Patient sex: F
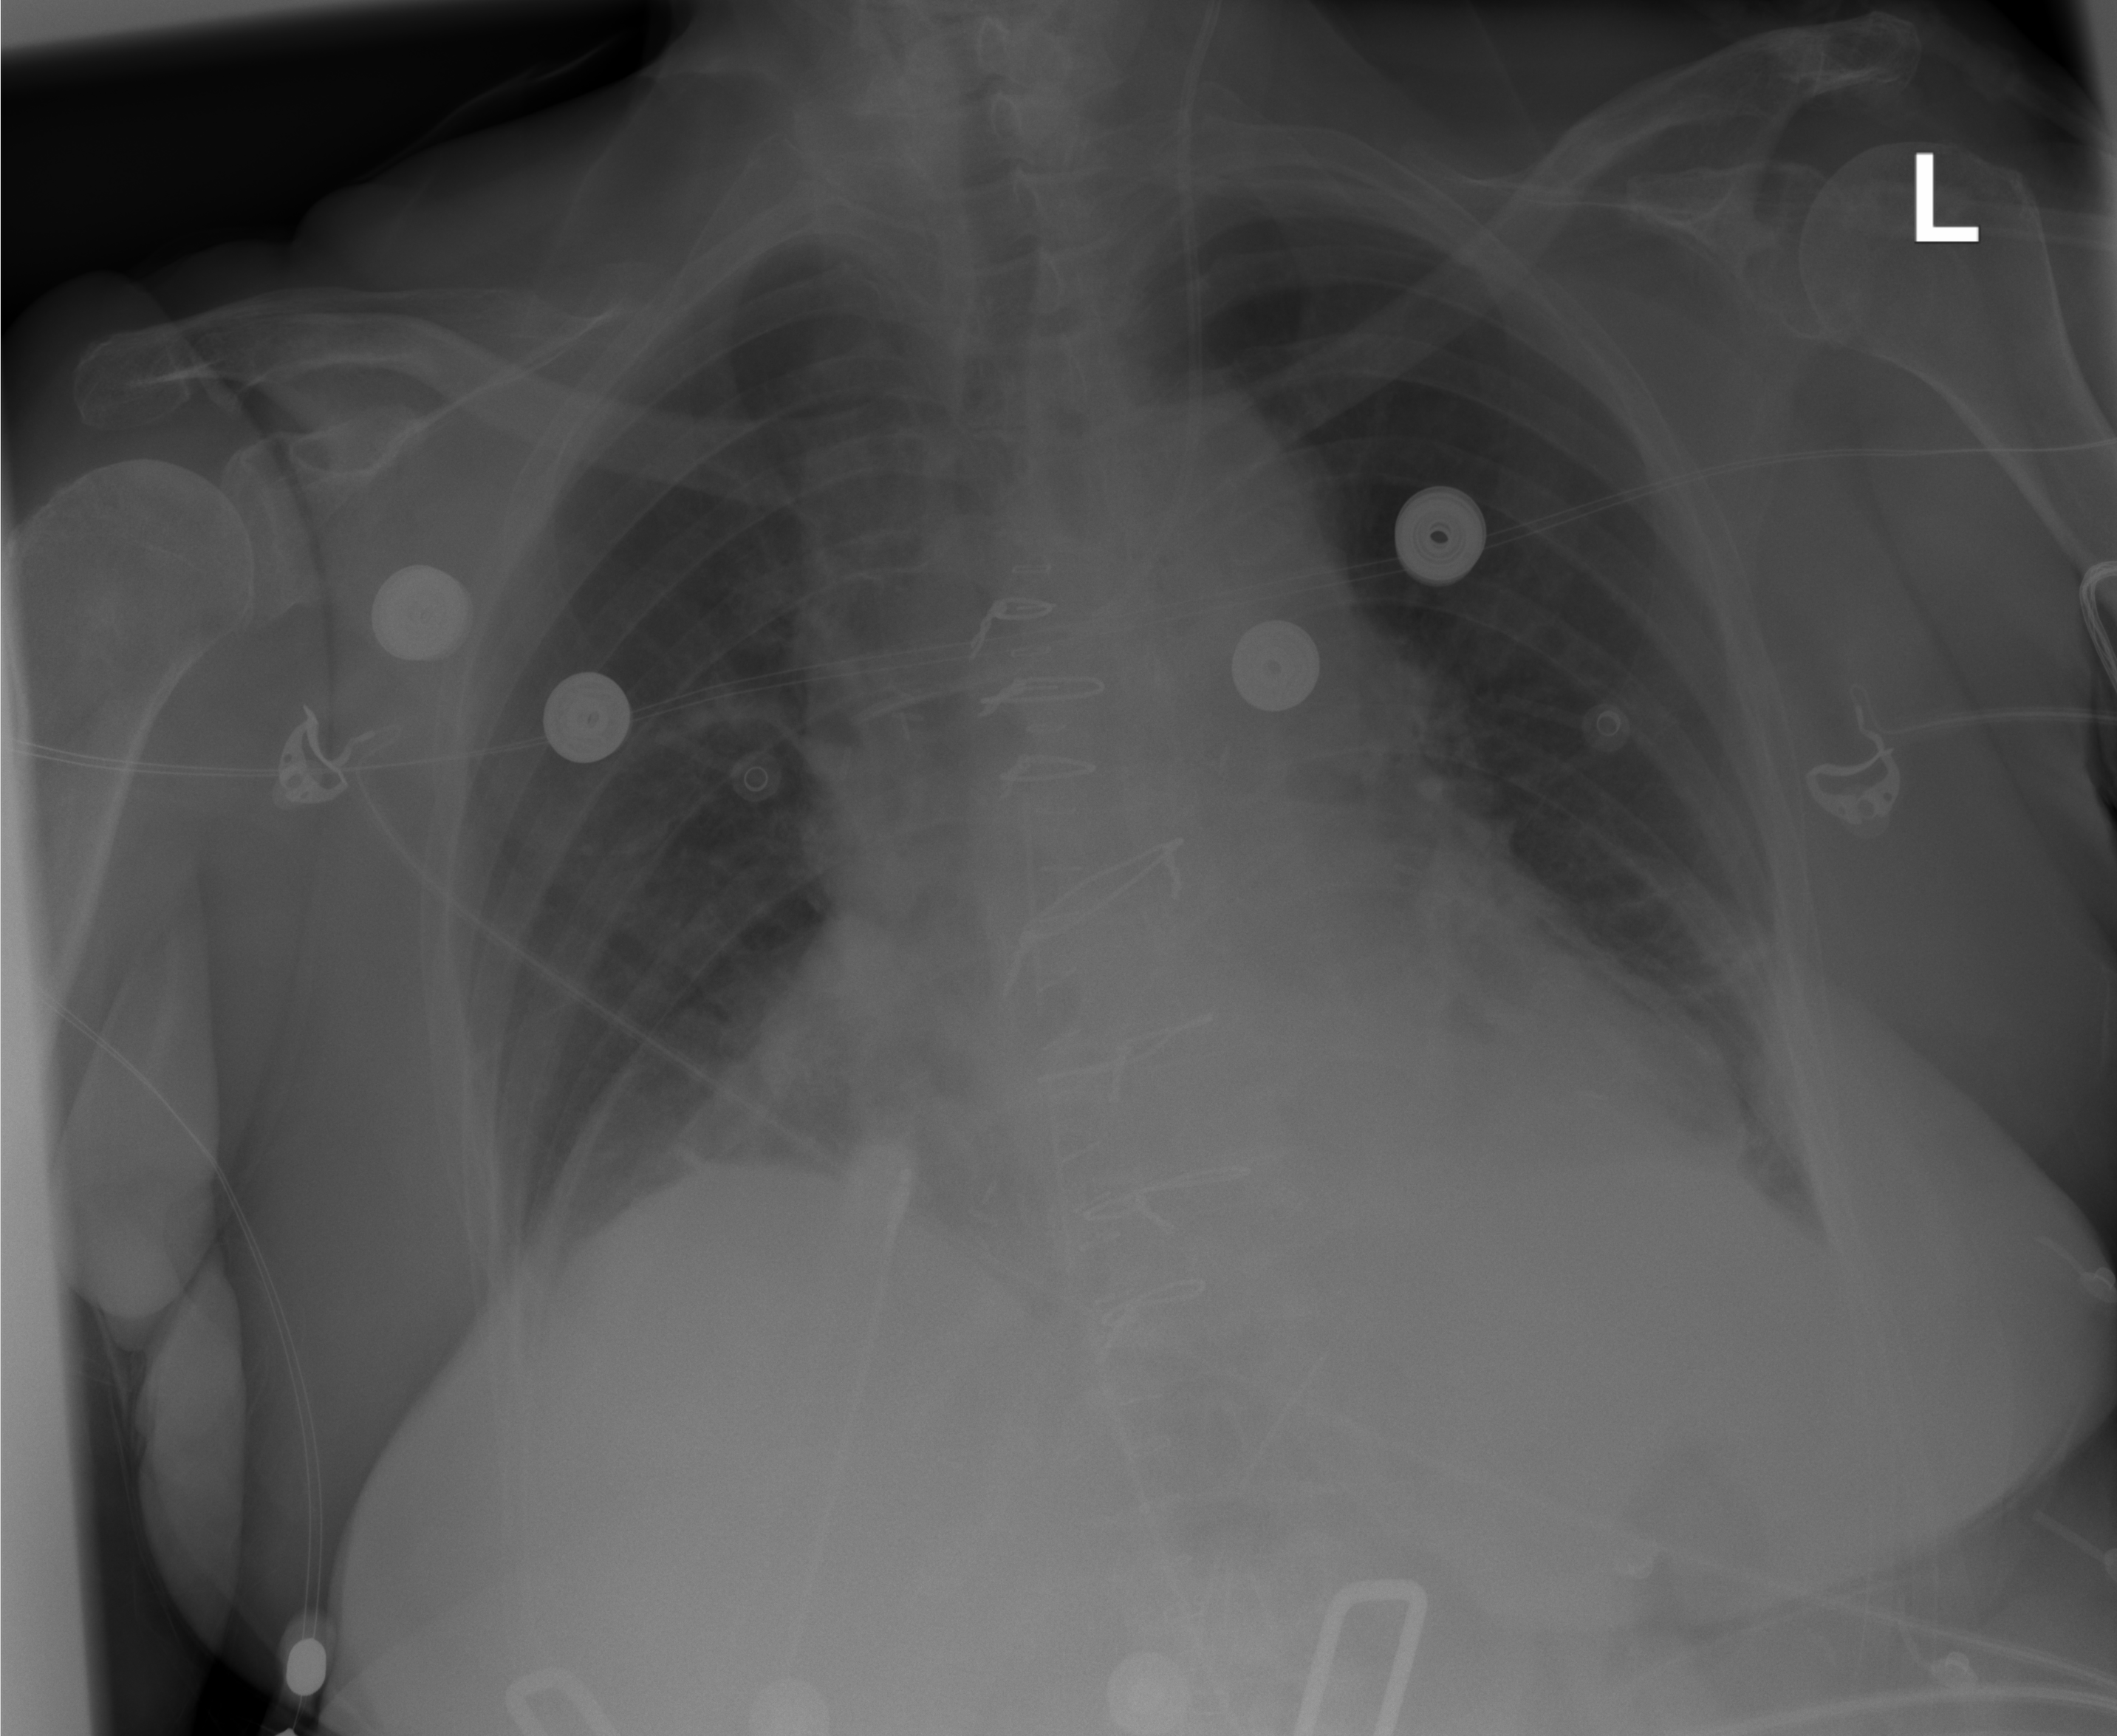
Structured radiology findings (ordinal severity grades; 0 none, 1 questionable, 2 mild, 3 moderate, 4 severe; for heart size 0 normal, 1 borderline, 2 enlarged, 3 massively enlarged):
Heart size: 2
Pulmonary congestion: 0
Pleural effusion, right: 0
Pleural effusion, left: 0
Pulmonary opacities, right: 0
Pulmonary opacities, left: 0
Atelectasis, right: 2
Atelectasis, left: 2